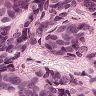
Metastatic tissue present: yes